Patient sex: M
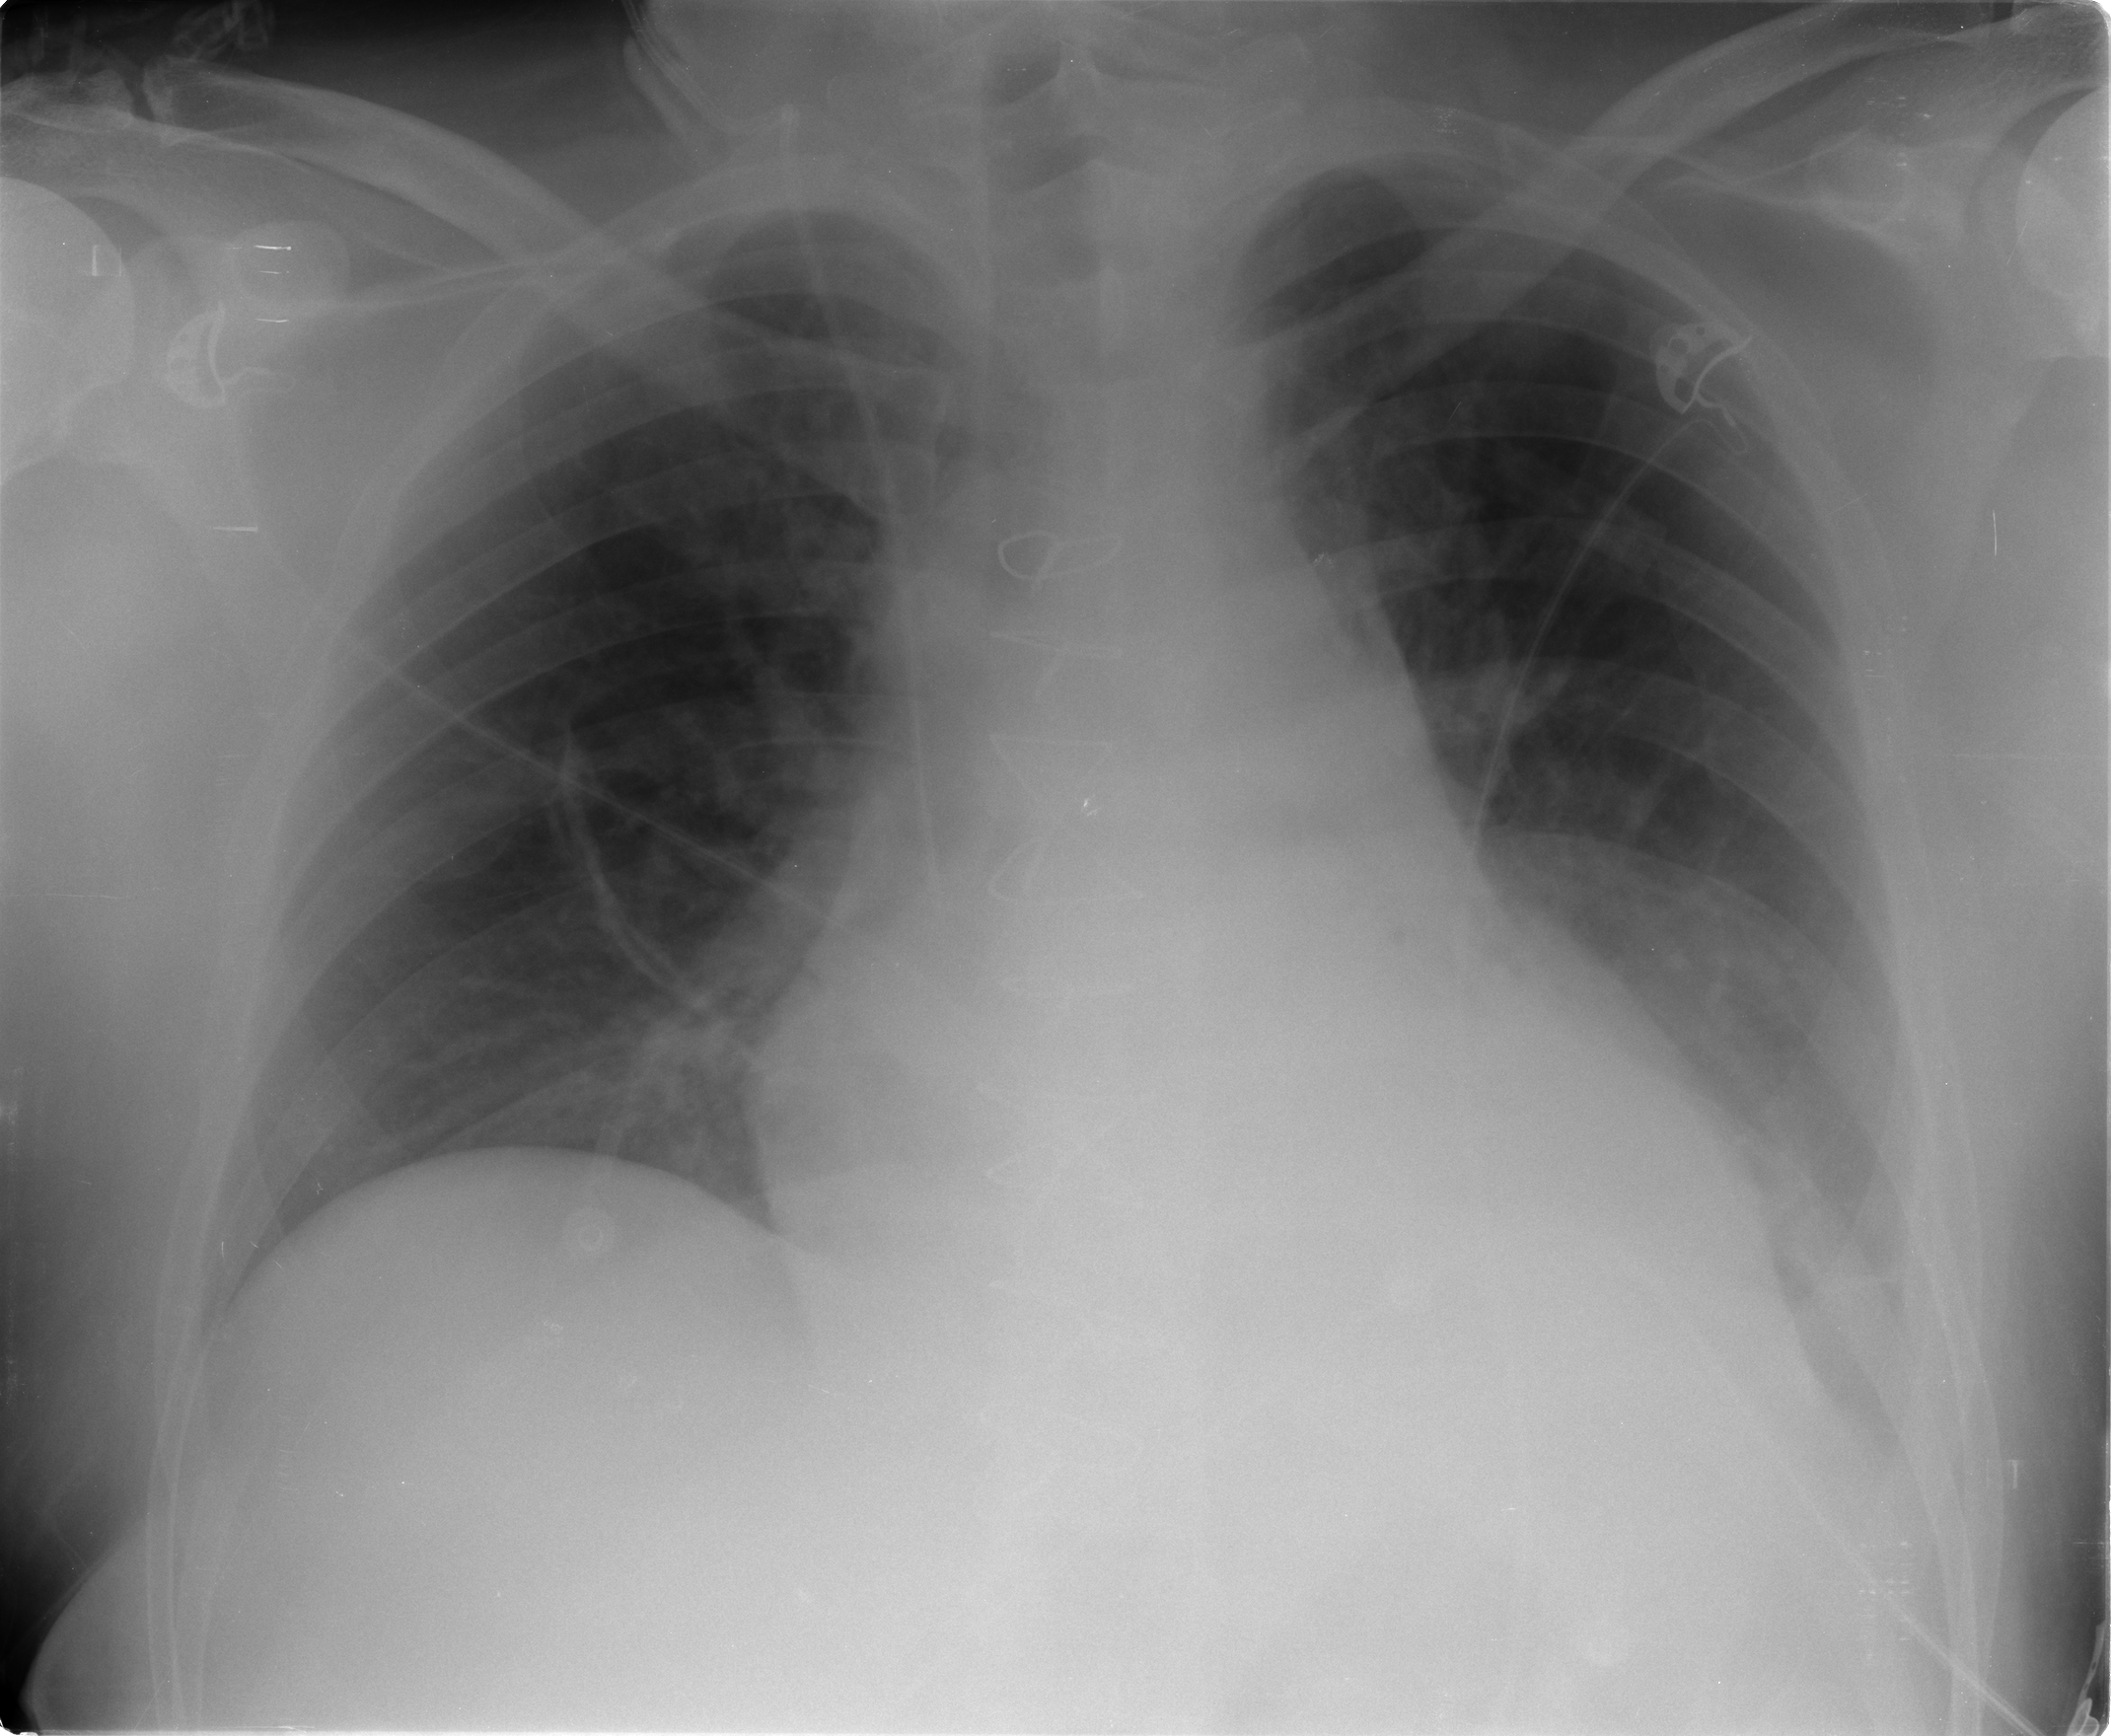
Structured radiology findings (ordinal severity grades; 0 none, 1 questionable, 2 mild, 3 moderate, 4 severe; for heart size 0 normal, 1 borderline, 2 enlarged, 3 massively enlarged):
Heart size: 2
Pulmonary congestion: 0
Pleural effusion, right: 0
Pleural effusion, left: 2
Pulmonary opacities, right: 0
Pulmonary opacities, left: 0
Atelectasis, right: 0
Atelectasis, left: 2